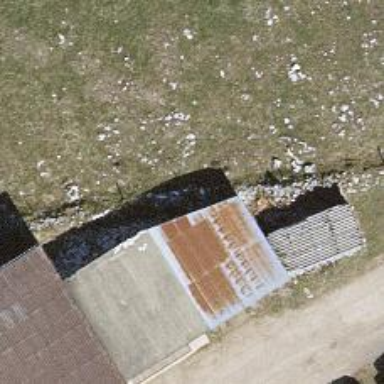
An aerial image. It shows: Wall made of dry stone.